Question: I have two arrays: 'pts' and 'test'. I need to add objects from 'pts' to 'test' one by one, after adding new object from 'pts' to 'test' I need to run function 'mimicSvg'.
So I write:
'''
var test=[{"X":"300","Y":"400"}];
for(var m=1;m<pts.length;m++){
var q = pts[m].X;
var e = pts[m].Y;
console.log(test);
test.push({"X":q,"Y":e});
alert(m);
setTimeout( "mimicSvg(test,1)",3000 );
}
'''
as you can see I put console.log into this and I see that I get all objects from 'pts' to 'test' at once.
How I can add one by one object from 'pts' to 'test' and after each adding to run function 'mimicSvg()';

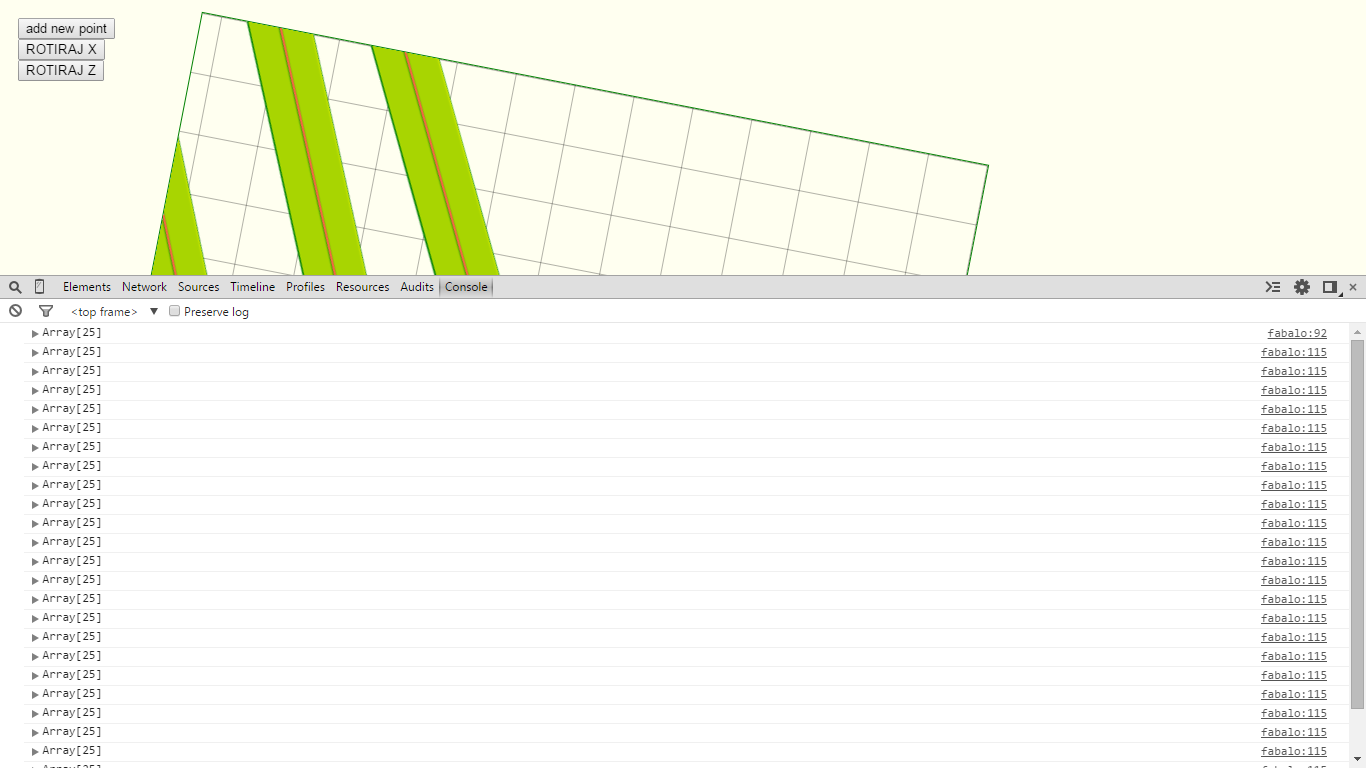
Answer: Use interval timer like this:
'''
setTimeout( "mimicSvg(test,1)",m*3000 );
'''